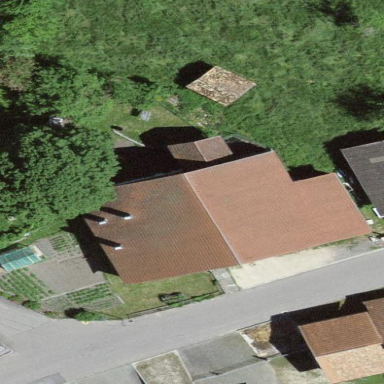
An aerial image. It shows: Farm building.